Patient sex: F
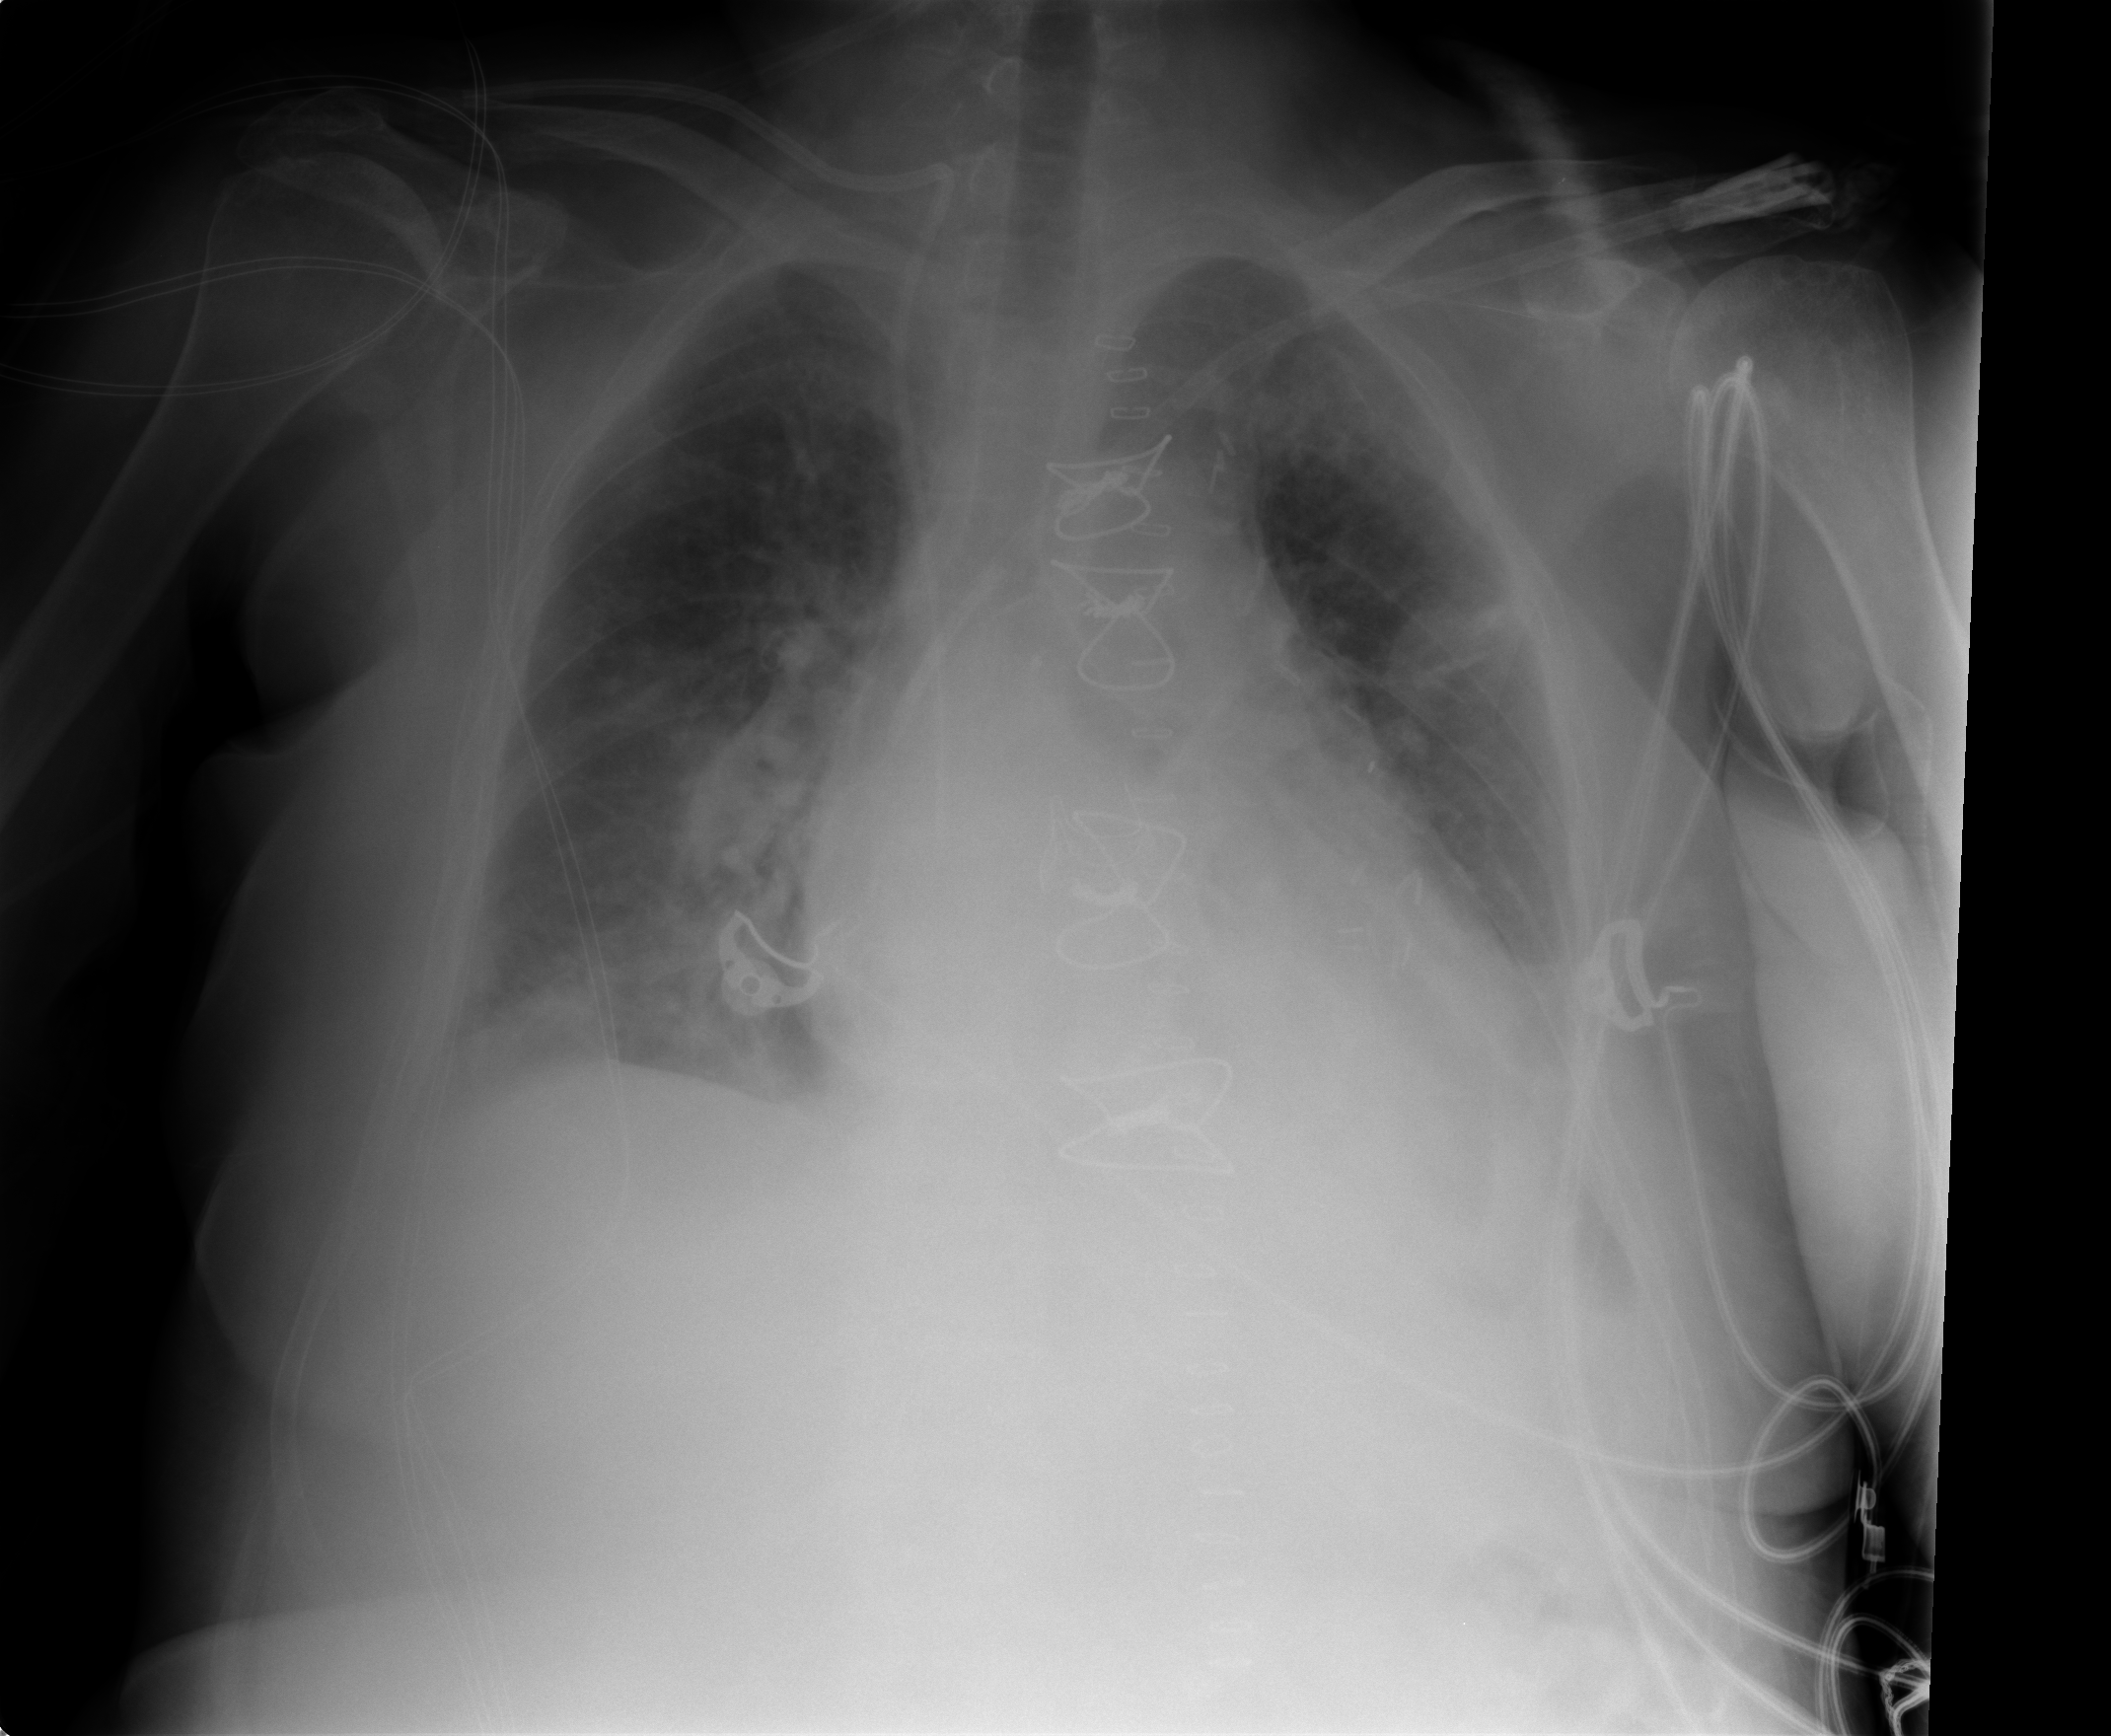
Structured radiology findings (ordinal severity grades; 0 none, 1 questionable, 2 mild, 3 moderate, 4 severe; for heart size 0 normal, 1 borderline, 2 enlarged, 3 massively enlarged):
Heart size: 2
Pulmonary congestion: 2
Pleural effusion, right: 1
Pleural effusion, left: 2
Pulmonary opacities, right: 2
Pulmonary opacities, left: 0
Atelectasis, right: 2
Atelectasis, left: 2